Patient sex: M
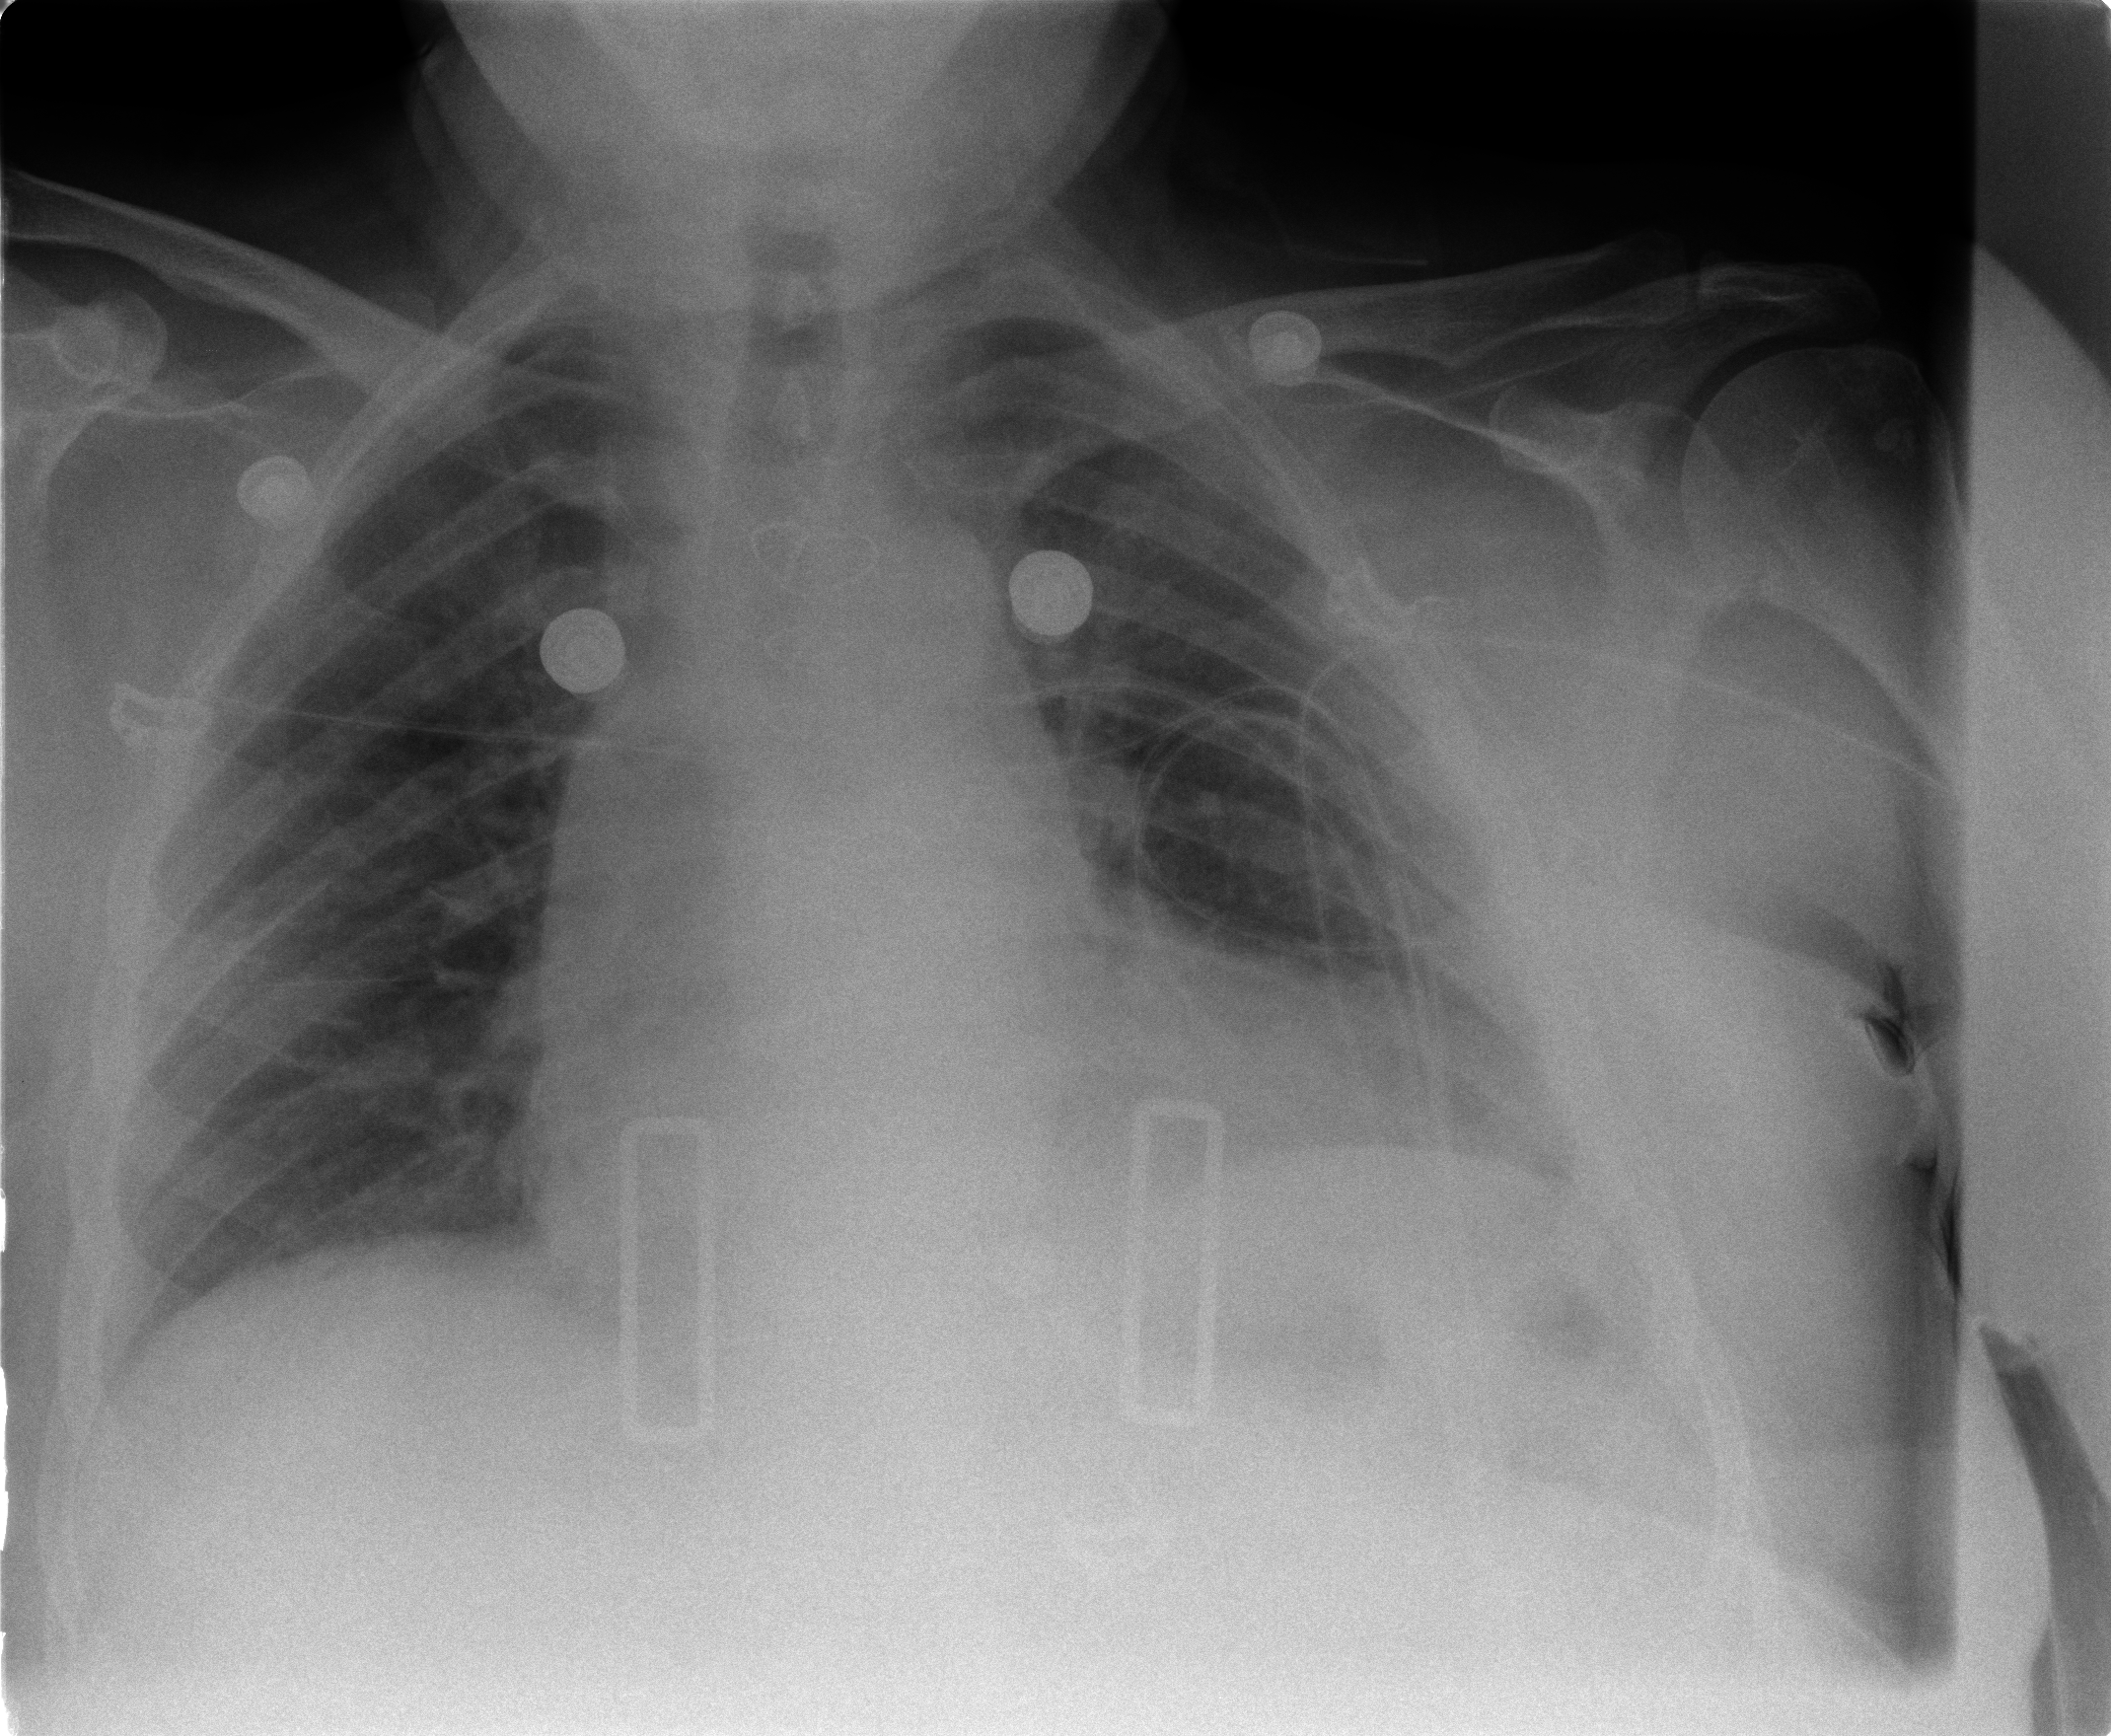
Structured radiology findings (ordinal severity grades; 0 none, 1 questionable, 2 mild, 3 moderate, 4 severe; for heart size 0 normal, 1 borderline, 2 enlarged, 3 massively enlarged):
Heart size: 2
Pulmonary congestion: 2
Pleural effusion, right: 2
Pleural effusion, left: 2
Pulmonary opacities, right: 0
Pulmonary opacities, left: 0
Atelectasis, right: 2
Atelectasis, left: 2